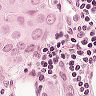
Metastatic tissue present: yes